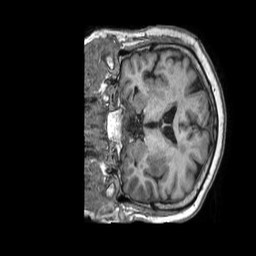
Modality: T1w
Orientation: coronal
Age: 87
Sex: female
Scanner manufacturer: philips
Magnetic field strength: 1.5 T
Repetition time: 0.007262 s
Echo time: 0.0033 s